Question: I am new to AngularJS and working with $resource. I am writing out log statements to my console and am confused because I see multiple entries.
My HTML looks like this:
'''
<div ng-controller="ctrl1">
<!-- Brand List -->
<ul style="background-color: red;">
<li ng-repeat="brand in myData.brandList">
{{brand}}
</li>
</ul>
<!-- Get Brand -->
<div ng-controller="ctrl1" style="background-color: orange;">
{{myData.brand}}
</div>
<button ng-controller="ctrl1" ng-click="deleteBrand('apple')">delete</button>
</div>
</div>
'''
And my js looks like this:
'''
var app = angular.module('myApp', ['ngResource', 'myAppControllers', 'myAppServices']);
var services = angular
.module('myAppServices', [])
.factory('api', function ($resource) {
return $resource('/api/Brand/:id',
{ id: '@id' }
);
});
var controllers = angular
.module('myAppControllers', [])
.controller('ctrl1', [
'$scope', 'api', function ($scope, api) {
$scope.myData = {
brandList: [],
brand: {},
};
$scope.setBrandList = function () {
console.log("setBrandList");
api.query().$promise.then(function (response) {
console.log("setBrandList - success");
$scope.myData.brandList = response;
},
function (errResponse) {
console.log("setBrandList - error");
});
};
$scope.setBrand = function () {
console.log("setBrand");
api.get({ id: "minolta" }).$promise.then(function (response) {
console.log("setBrand - success");
$scope.myData.brand = response;
},
function (errResponse) {
console.log("setBrand - error");
});
};
$scope.deleteBrand = function (id) {
console.log("deleteBrand (" + id + ")");
api.delete({ id: id }).$promise.then(function (response) {
console.log("deleteBrand - success");
$scope.setBrandList();
},
function (errResponse) {
console.log("deleteBrand - error");
});
};
$scope.setBrand();
$scope.setBrandList();
}
]);
</script>
'''
When I am running this simple example, I see three calls / responses to setBrand and setBrandList. (See attached image)
Am I simply misunderstanding something? Or am I defining something improperly? My belief would be that setBrand and setBrandList would only be called once each.
Thanks in advance.
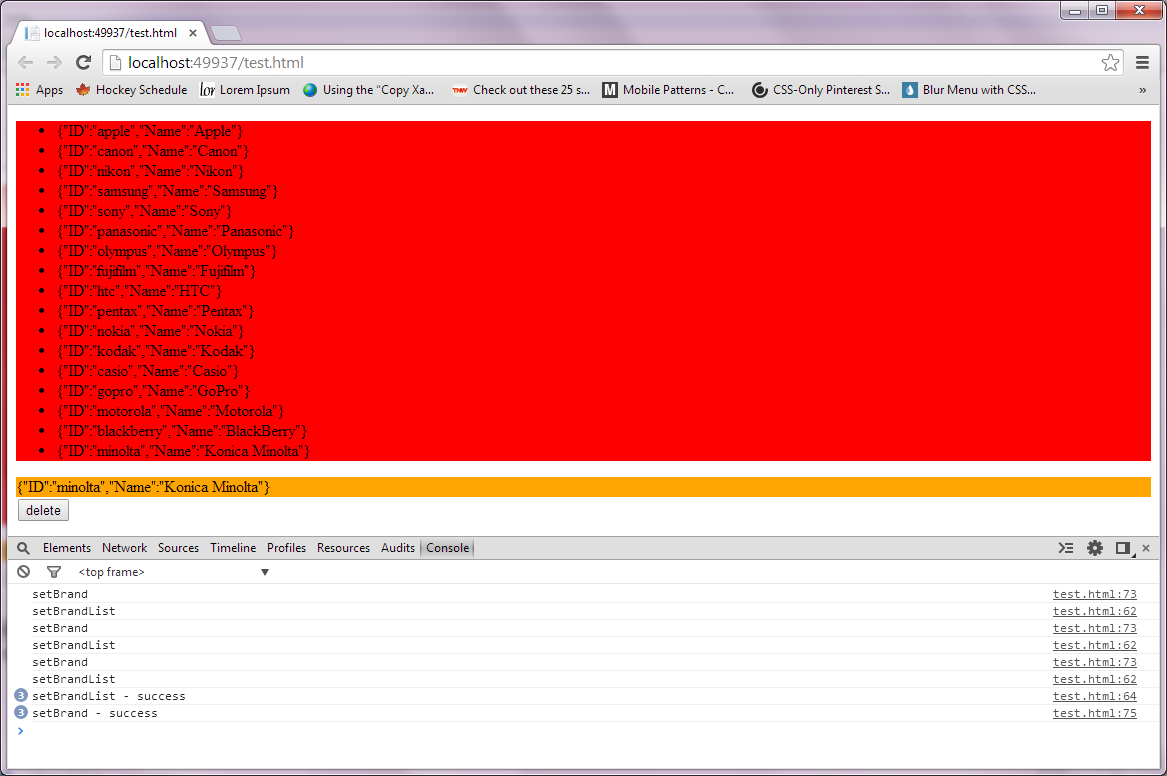
Answer: That's because you are defining your controller 3 times in your template. You just need the ng-controller directive in your first div.